Question: I'm trying to create an app that has a fairly complex UI.
I'm trying to understand what is the best practice to render irregular button shapes to the screen.
I'm adding this image as an example. Each one of these wooden boards is a button.
I obviously can't use Android's Button or ImageButton because the shape is not a rectangle.
I assume I need to draw this directly onto a canvas or use onDraw or Draw to make this happen.
Is this the correct way I should use to render these as buttons?
Any good reading material on these is HIGHLY appreciated..
Thank you

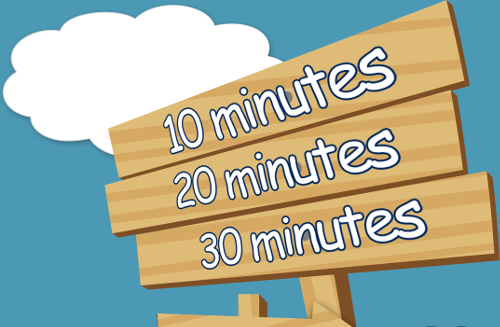
Answer: You can create a customized View working in following way:
1. in onDraw() paint 3 bitmaps each representing single button (where 2 other buttons are transparent),
2. in onTouch() check the touched pixel against those bitmaps to see which bitmap was clicked
Code snippet:
'''
public class DrawingBoard extends View {
Bitmap mBitmap1 = BitmapFactory.decodeResource(getResources(), R.drawable.button1);
Bitmap mBitmap2 = BitmapFactory.decodeResource(getResources(), R.drawable.button2);
Bitmap mBitmap3 = BitmapFactory.decodeResource(getResources(), R.drawable.button3);
public DrawingBoard (Context context) {
// TODO Auto-generated constructor stub
super (context);
}
@Override
protected void onDraw (Canvas canvas) {
canvas.drawBitmap(mBitmap1, 0, 0, null);
canvas.drawBitmap(mBitmap2, 0, 0, null);
canvas.drawBitmap(mBitmap3, 0, 0, null);
}
@Override
public boolean onTouchEvent (MotionEvent event) {
switch (event.getAction()) {
case MotionEvent.ACTION_DOWN :
int xx = (int)event.getX();
int yy = (int)event.getY();
if(Color.alpha(mBitmap1.getPixel(xx,yy)) != 0) {
// button1 pressed
}
else if(Color.alpha(mBitmap2.getPixel(xx,yy)) != 0) {
// button2 pressed
}
else if(Color.alpha(mBitmap3.getPixel(xx,yy)) != 0) {
// button3 pressed
}
break;
}
return true;
}
@Override
protected void onMeasure(int widthMeasureSpec, int heightMeasureSpec)
{
// bitmaps are assumed to be of the same size
setMeasuredDimension(mBitmap1.getWidth(),mBitmap1.getHeight());
}
}
'''
I didn't test the code, it it may have errors.
A variant - you can create a virtual bitmap storing 'hit codes' for pixels on whole image. You can create it from original picture but replace pixels with ids to detect which area was touched, all other pixels make 'empty' (0x0). So getPixel() will return id of a button.